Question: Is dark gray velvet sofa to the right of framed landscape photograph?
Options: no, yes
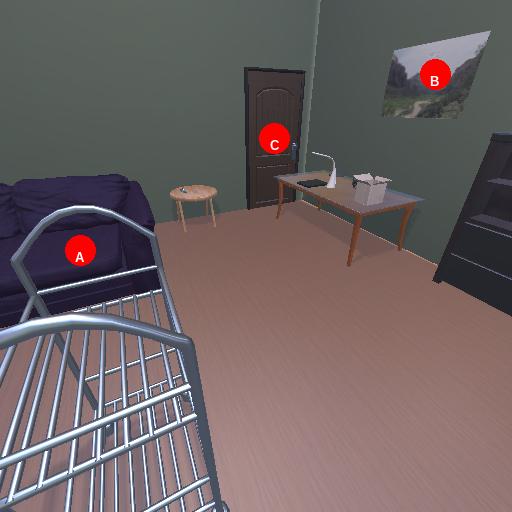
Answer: no